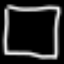
Label: square